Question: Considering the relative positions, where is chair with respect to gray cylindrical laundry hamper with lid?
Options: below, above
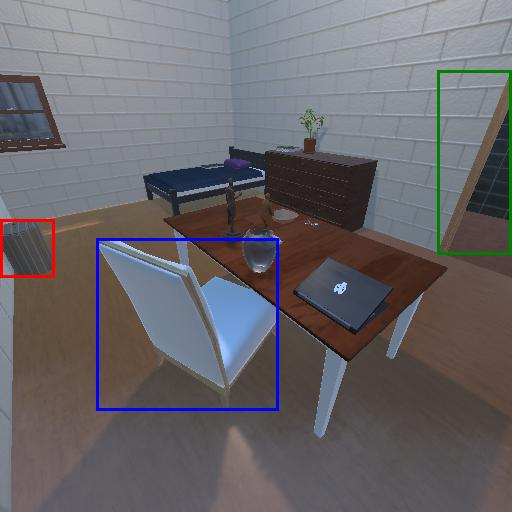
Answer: below